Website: lowes
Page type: billing-address
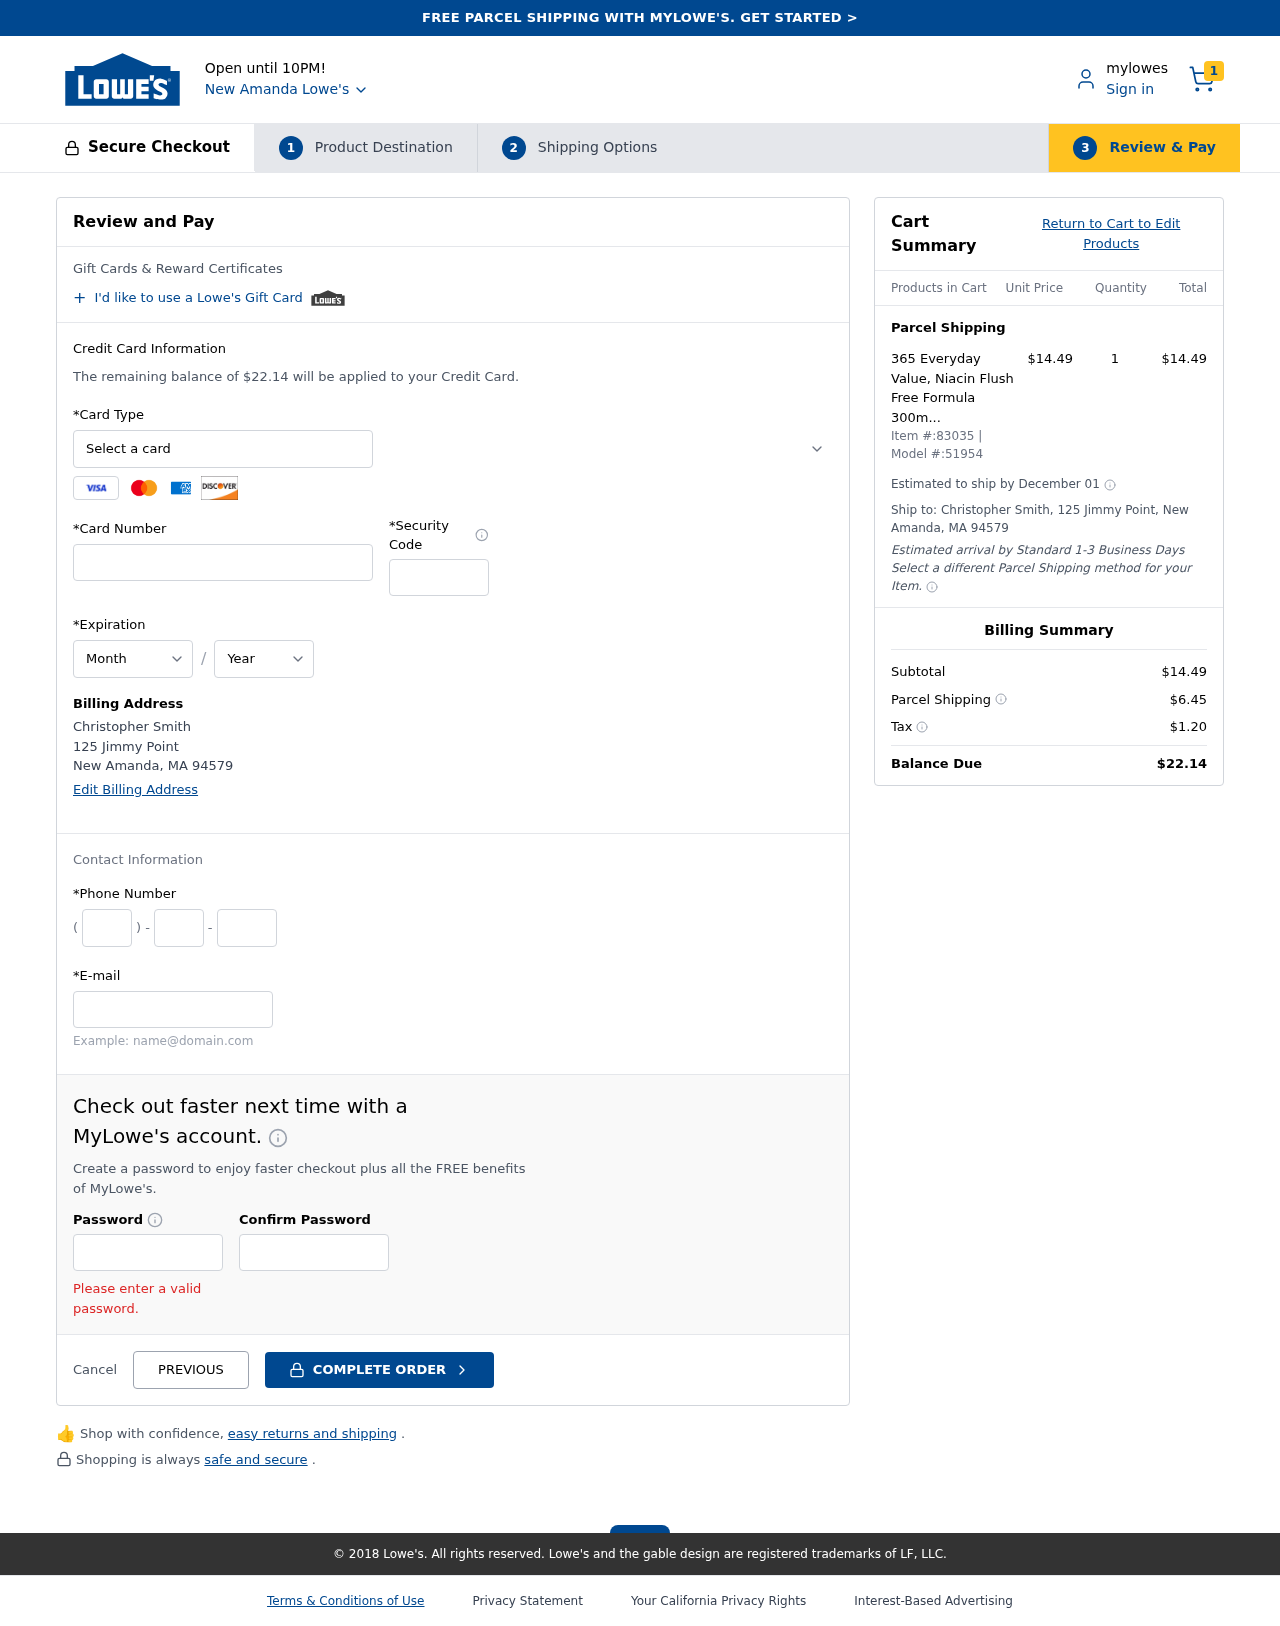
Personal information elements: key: PII_CARD_CVV
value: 6819
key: PII_CARD_EXPIRY_MONTH
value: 07
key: PII_CARD_EXPIRY_YEAR
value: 26
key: PII_CARD_NUMBER
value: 3448 4235 9292 638
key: PII_CARD_TYPE
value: American Express
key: PII_CITY
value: New Amanda
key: PII_CITY_STATE_ZIP
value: New Amanda, MA 94579
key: PII_EMAIL
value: christopher.smith@gmail.com
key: PII_FULLNAME
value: Christopher Smith
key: PII_PHONE_AREA
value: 202
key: PII_PHONE_PREFIX
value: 838
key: PII_PHONE_SUFFIX
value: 8000
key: PII_STREET
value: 125 Jimmy Point
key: PII_FULLNAME2
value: Christopher Smith
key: PII_STREET2
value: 125 Jimmy Point
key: PII_CITY_STATE_ZIP2
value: New Amanda, MA 94579
Product elements: key: PRODUCT1_NAME
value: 365 Everyday Value, Niacin Flush Free Formula 300mg, 120 ct
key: PRODUCT1_PRICE
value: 14.49
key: PRODUCT1_QUANTITY
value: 1
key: PRODUCT_ITEM_NUMBER
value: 83035
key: PRODUCT_MODEL_NUMBER
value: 51954
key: PRODUCT1_LINE_TOTAL
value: $14.49
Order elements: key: ORDER_NUM_ITEMS
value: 1
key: ORDER_TOTAL
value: $22.14
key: ORDER_SHIPPING_DATE
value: December 01
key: ORDER_SUBTOTAL
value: $14.49
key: ORDER_SHIPPING_COST
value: $6.45
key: ORDER_TAX
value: $1.20